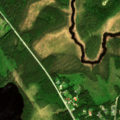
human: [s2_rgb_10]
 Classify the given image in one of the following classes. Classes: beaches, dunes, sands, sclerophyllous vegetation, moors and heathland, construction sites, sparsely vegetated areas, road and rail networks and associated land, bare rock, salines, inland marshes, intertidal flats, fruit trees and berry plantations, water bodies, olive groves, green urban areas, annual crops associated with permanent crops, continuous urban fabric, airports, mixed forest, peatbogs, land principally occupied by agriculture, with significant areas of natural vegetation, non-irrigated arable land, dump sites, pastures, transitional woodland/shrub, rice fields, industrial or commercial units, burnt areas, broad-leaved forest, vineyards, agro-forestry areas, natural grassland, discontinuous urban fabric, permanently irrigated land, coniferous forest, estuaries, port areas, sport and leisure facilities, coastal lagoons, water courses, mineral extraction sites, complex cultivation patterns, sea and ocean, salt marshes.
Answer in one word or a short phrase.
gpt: discontinuous urban fabric, coniferous forest, mixed forest, transitional woodland/shrub, water bodies